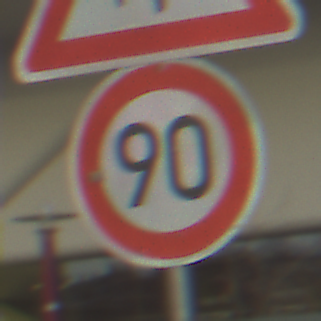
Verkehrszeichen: Geschwindigkeit90
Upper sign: FlugbetriebLinks
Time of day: MorningAfternoon
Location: Outdoor (Suburban)
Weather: PartlyCloudy
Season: NotSpecified
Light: Natural